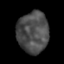
Tissue: lung
Cell type: T cells
Senescence score: 0.2183
Nuclear area (px): 1266
Mean DAPI intensity: 76.917